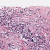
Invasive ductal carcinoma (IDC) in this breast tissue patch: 1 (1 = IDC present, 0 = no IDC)